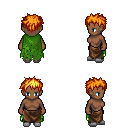
a pixel art fantasy rpg character, female body template, human, dark skin, green tattered cape, robe skirt, light blonde bedhead hairstyle, white slippers, four views (front, back, left, right), 2x2 character sprite sheet, small pixel art, hard edges, no anti-aliasing